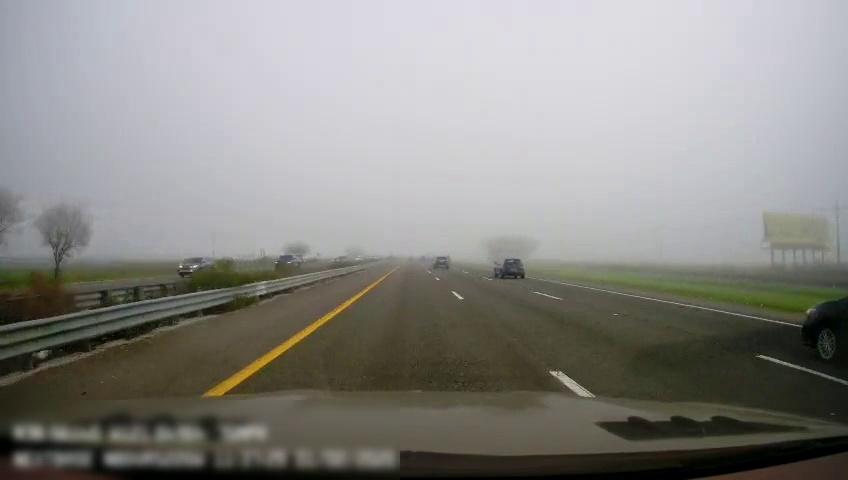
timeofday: Day
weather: Cloudy
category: Drivable Space
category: Drivable Space
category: Vehicles | SUV
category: Vehicles | SUV
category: Vehicles | SUV
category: Vehicles | Car
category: Vehicles | Car
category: Vehicles | SUV
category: Lanes | Current Lane
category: Lanes | Current Lane
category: Lanes | Alternate Lane
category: Lanes | Alternate Lane
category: Lanes | Opposite Lane